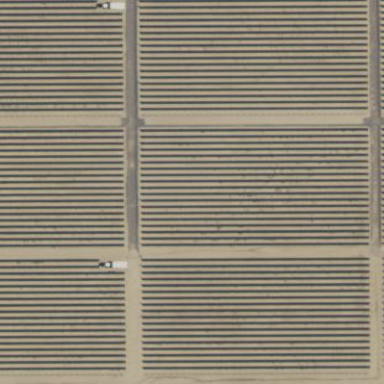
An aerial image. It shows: Solar power generator utilizing photovoltaic panels.